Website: macys
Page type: billing-address
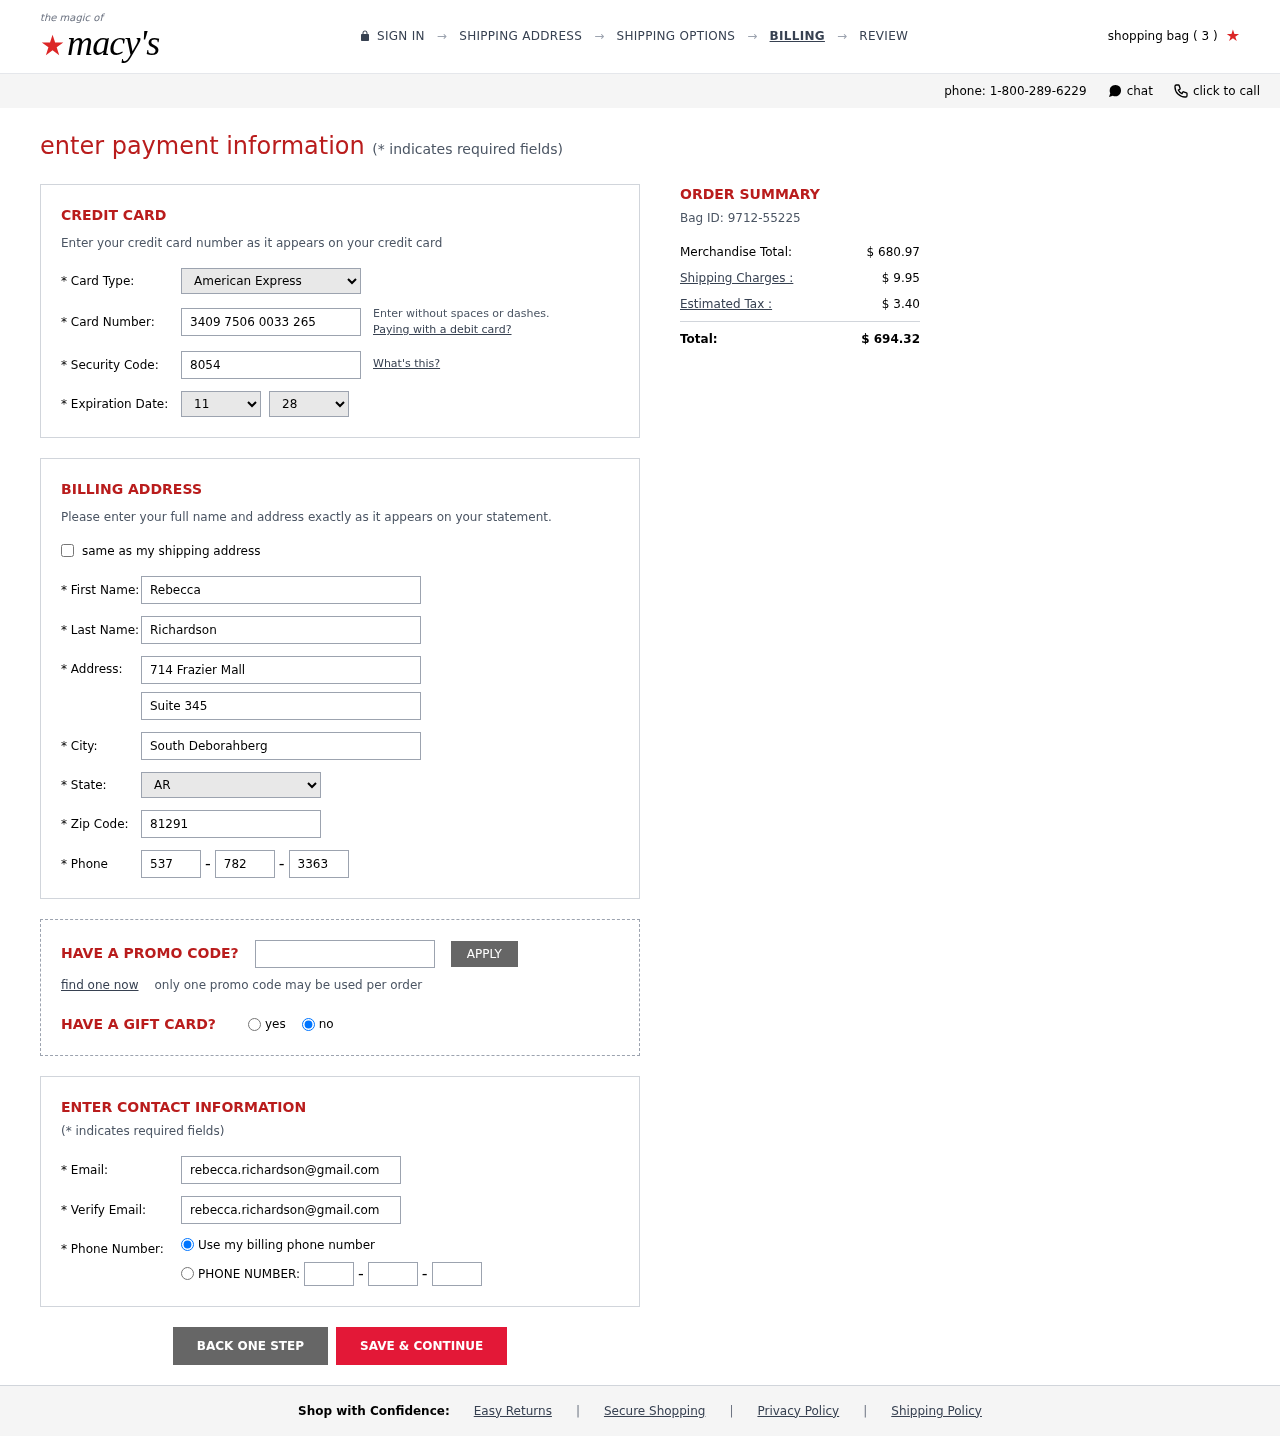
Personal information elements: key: PII_CARD_CVV
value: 8054
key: PII_CARD_EXPIRY_MONTH
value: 11
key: PII_CARD_EXPIRY_YEAR
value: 28
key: PII_CARD_NUMBER
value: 3409 7506 0033 265
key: PII_CARD_TYPE
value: American Express
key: PII_CITY
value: South Deborahberg
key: PII_EMAIL
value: rebecca.richardson@gmail.com
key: PII_FIRSTNAME
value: Rebecca
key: PII_LASTNAME
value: Richardson
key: PII_PHONE_AREA
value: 537
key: PII_PHONE_PREFIX
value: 782
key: PII_PHONE_SUFFIX
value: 3363
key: PII_POSTCODE
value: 81291
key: PII_STATE_ABBR
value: AR
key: PII_STREET
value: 714 Frazier Mall
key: PII_STREET2
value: Suite 345
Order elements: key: ORDER_NUM_ITEMS
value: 3
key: ORDER_ID
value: Bag ID: 9712-55225
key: ORDER_SUBTOTAL
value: $ 680.97
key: ORDER_SHIPPING_COST
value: $ 9.95
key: ORDER_TAX
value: $ 3.40
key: ORDER_TOTAL
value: $ 694.32